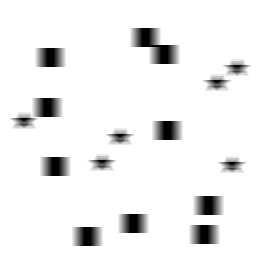
Squares: 10
Triangles: 0
Stars: 6
Total shapes: 16